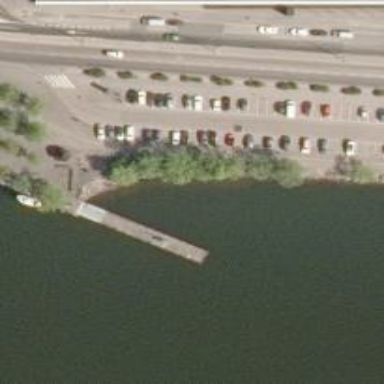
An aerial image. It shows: Ferry terminal.